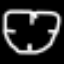
Label: clock